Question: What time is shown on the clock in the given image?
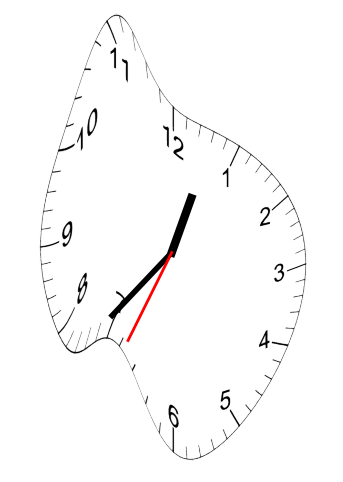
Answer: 12:36:34